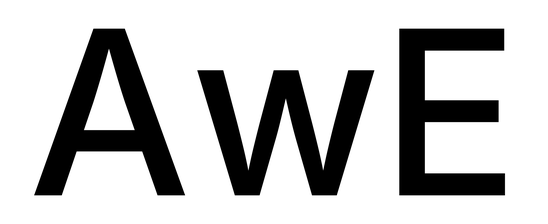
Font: Inter_Medium